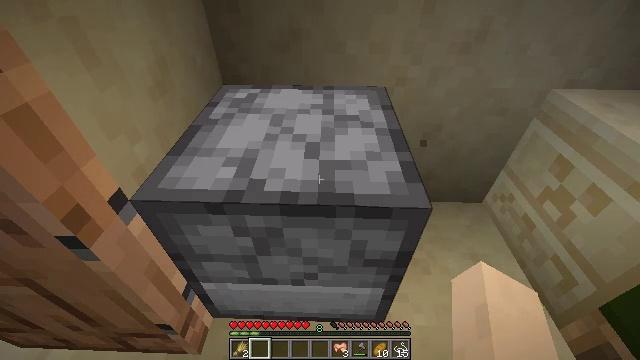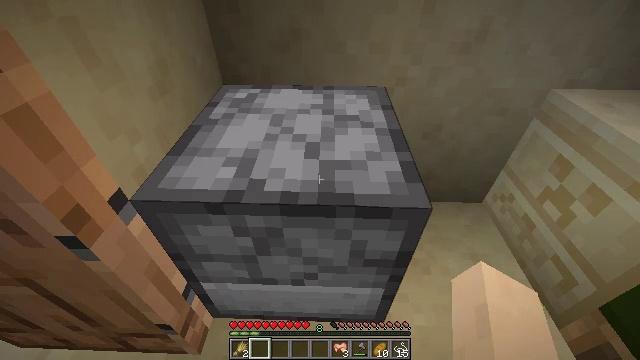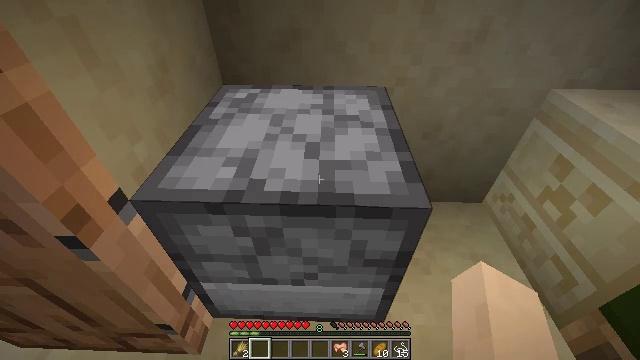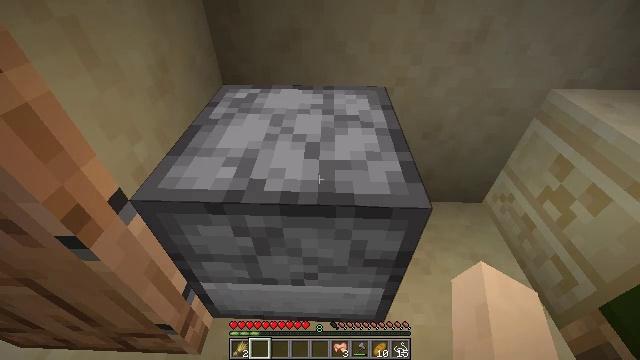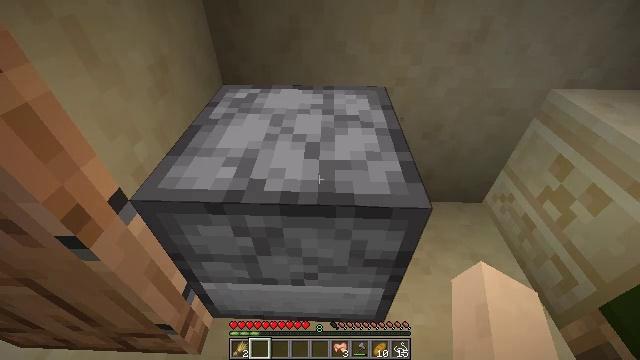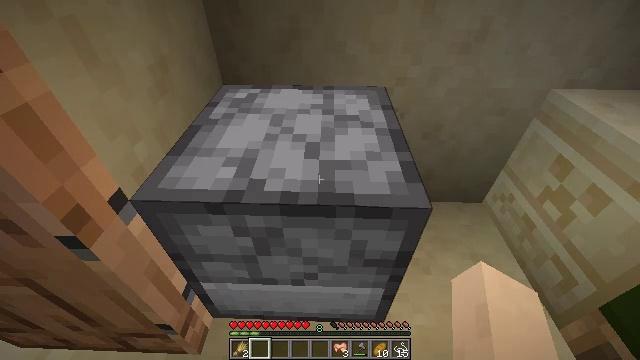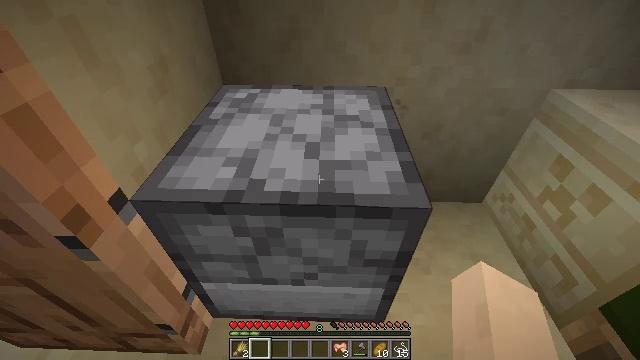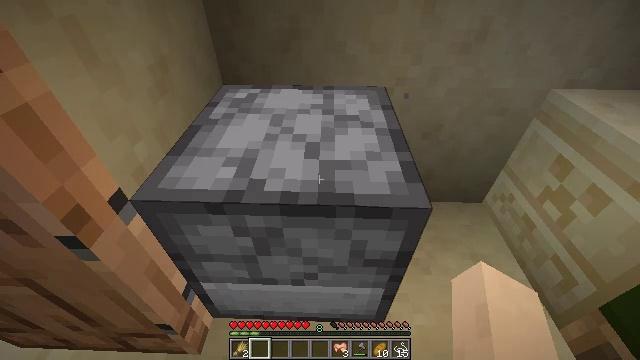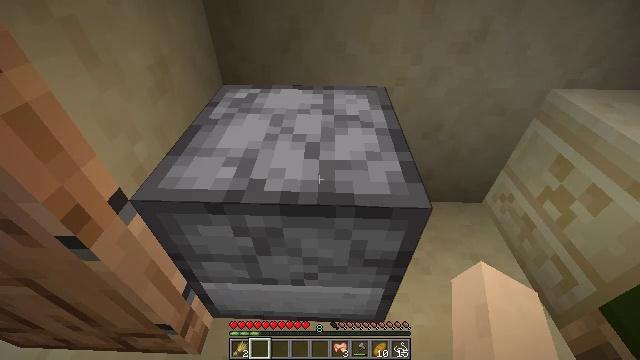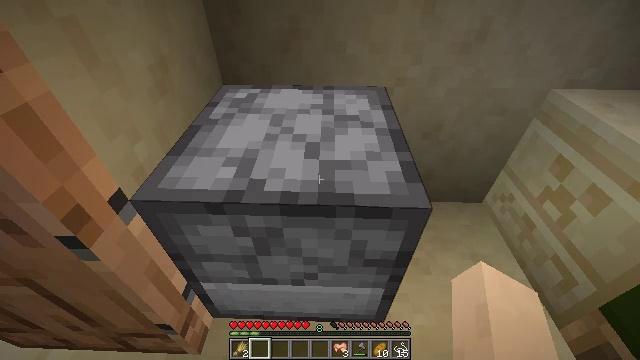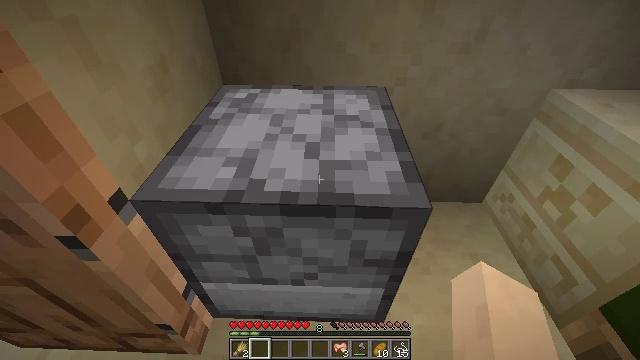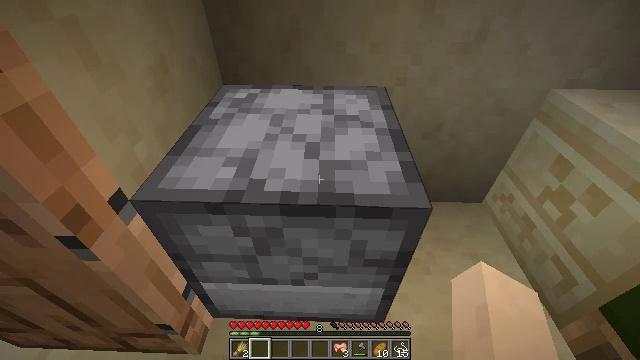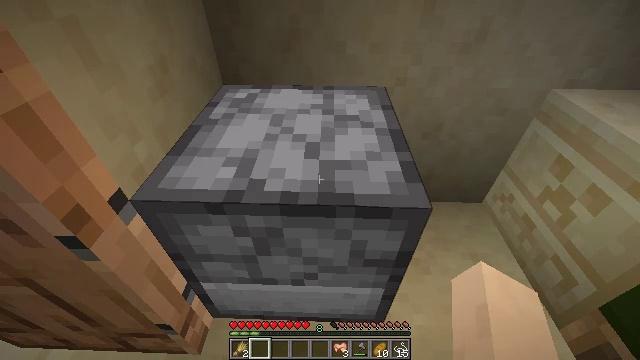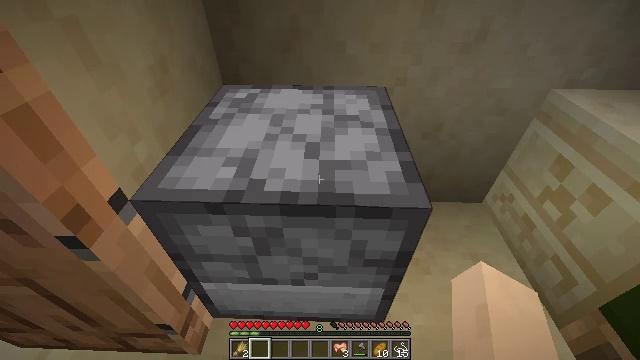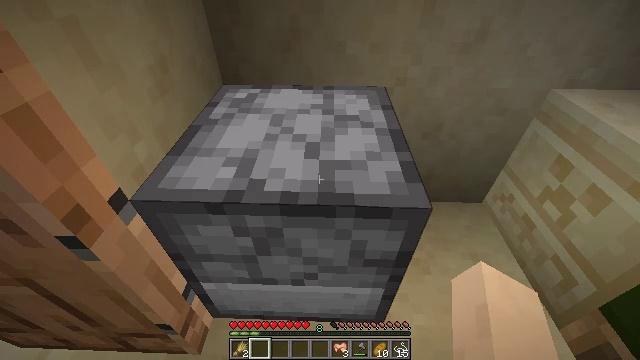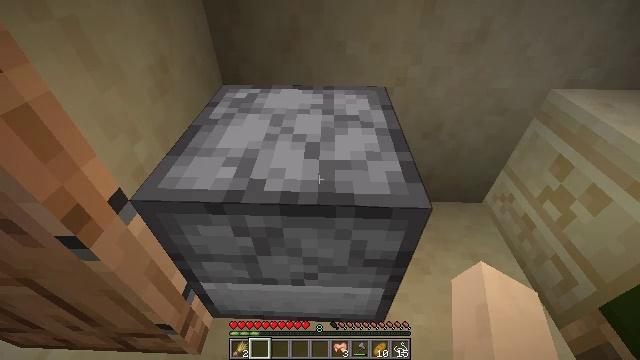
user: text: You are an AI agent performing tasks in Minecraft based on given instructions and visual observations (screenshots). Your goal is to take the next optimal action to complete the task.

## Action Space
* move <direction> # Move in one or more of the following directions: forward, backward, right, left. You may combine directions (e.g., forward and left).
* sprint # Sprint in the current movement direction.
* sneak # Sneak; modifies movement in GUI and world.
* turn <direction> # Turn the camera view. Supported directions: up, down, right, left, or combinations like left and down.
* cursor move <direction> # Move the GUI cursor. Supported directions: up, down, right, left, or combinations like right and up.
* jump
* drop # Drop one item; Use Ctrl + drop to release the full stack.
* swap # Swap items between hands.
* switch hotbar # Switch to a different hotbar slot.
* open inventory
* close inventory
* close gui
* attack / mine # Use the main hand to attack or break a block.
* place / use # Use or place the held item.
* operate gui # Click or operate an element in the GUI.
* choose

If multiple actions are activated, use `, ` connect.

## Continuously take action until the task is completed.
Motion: motion action
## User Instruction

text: Use coal and raw rabbit to craft cooked rabbit.
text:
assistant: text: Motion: no_op
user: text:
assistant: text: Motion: no_op
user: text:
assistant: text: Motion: no_op
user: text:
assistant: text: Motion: no_op
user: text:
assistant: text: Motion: no_op
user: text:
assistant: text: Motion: no_op
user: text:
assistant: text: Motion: no_op
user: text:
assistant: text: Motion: no_op
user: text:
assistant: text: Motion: no_op
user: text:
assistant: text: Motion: no_op
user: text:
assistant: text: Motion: no_op
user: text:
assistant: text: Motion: no_op
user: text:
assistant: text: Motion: no_op
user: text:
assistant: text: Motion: no_op
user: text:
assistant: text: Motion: no_op
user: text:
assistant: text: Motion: no_op
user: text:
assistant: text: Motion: no_op
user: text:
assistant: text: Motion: no_op
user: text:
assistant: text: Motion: no_op
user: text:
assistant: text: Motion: no_op
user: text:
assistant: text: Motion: no_op
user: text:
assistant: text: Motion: no_op
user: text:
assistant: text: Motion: turn left and down, use / place
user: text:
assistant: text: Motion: turn left and down, use / place
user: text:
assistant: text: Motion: no_op
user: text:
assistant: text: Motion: no_op
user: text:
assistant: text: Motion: no_op
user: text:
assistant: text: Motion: open gui
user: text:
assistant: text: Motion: cursor move left
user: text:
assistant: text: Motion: no_op